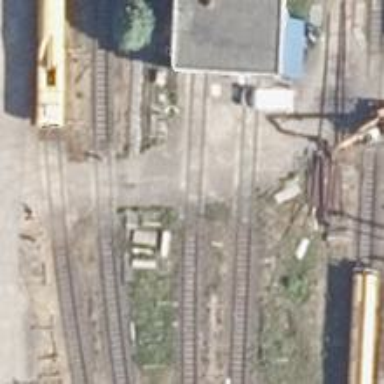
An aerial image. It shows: Rail spur service.